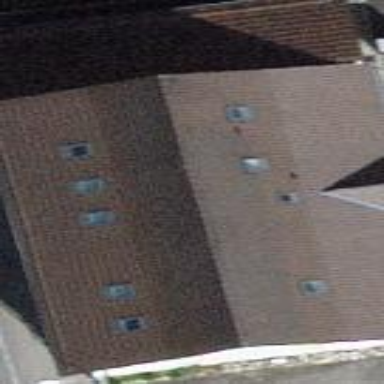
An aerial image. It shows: Building with apartments featuring tiled roof.